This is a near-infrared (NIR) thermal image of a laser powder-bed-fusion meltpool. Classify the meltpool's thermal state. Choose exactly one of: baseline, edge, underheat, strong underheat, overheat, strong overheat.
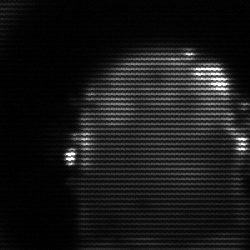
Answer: baseline